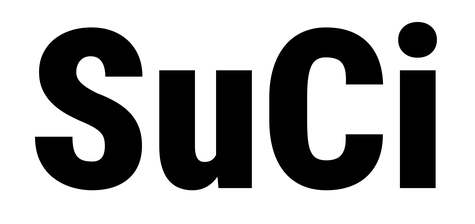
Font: Roboto_Condensed_Black